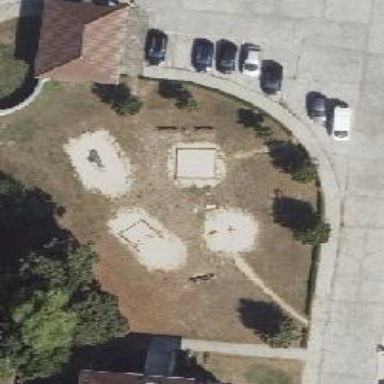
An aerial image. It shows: Playground with swings.